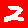
Digit: 2